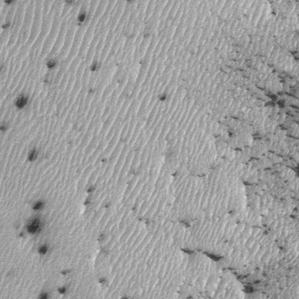
Label: frost